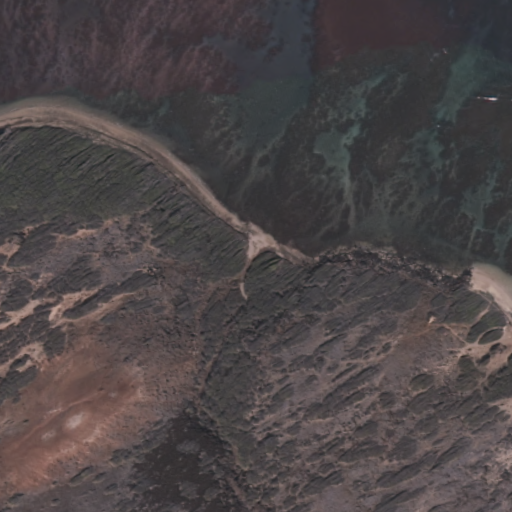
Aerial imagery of valley in Hawaii named Poaiwa Gulch containing only unknown